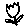
Label: flower